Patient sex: F
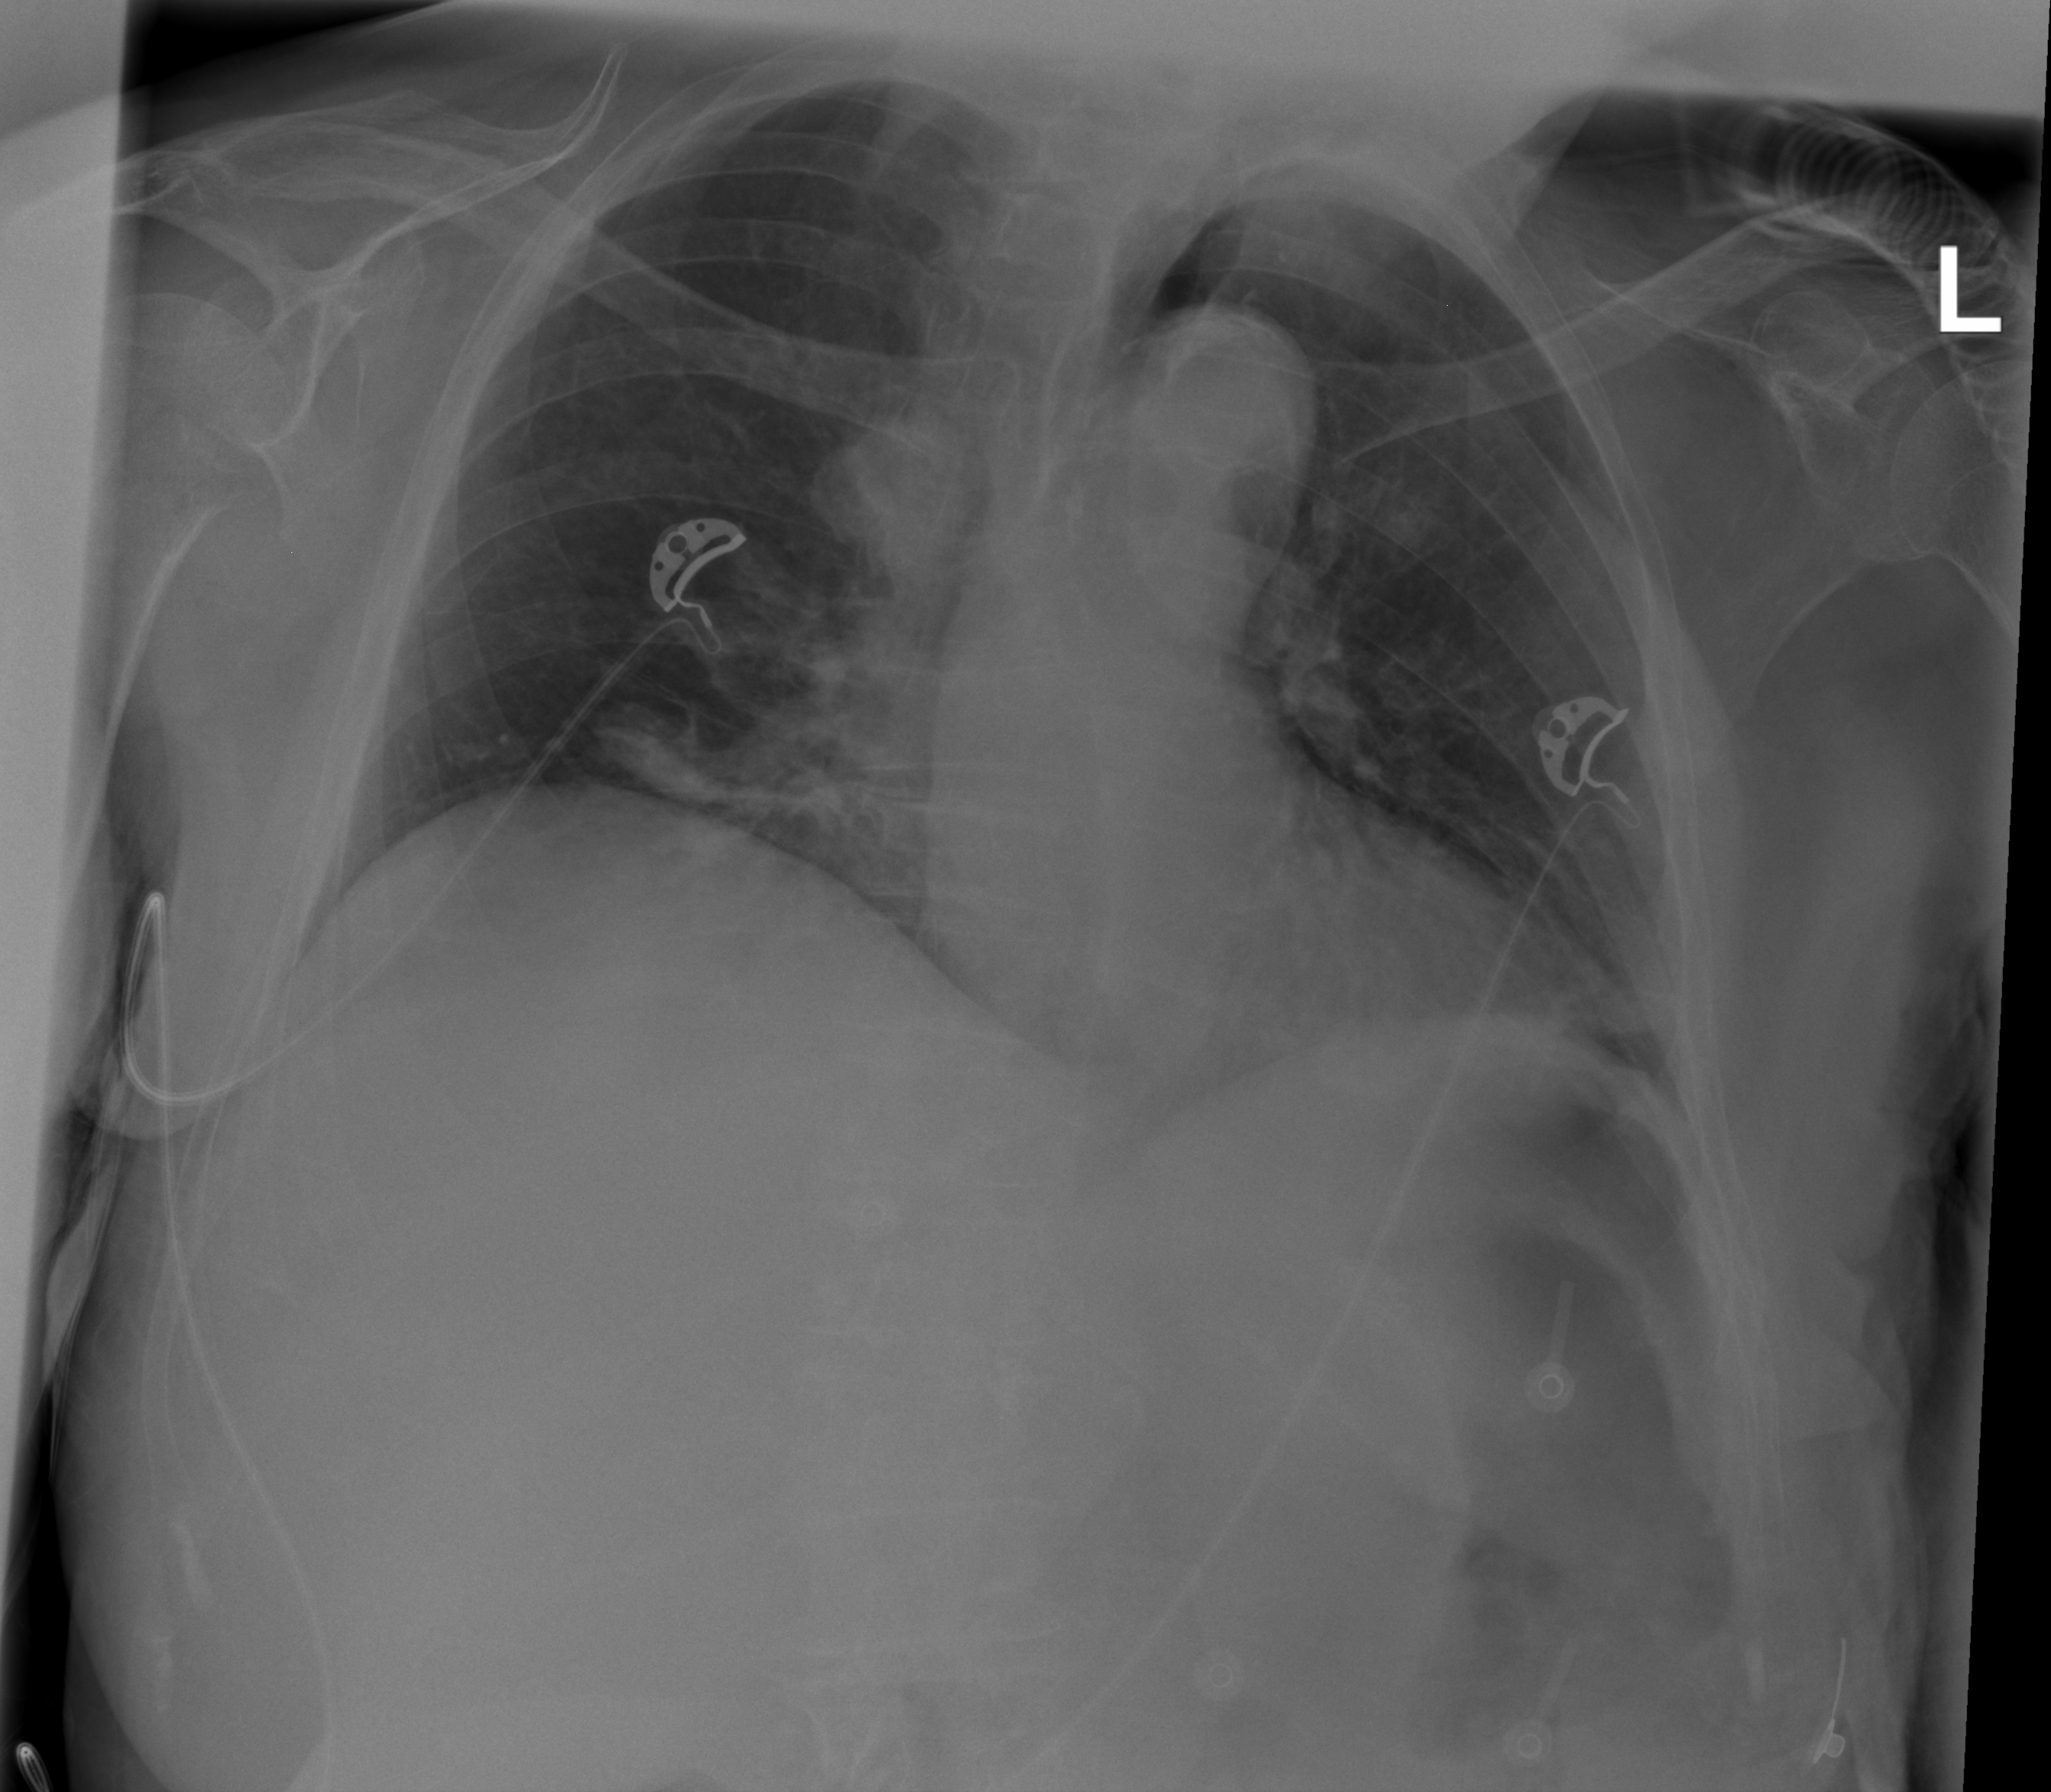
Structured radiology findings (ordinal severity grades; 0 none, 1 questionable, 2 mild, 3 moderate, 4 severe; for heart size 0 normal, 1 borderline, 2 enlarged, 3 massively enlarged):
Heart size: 0
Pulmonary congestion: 2
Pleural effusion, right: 0
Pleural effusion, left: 0
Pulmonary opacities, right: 0
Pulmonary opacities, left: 0
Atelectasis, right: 2
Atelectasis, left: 2